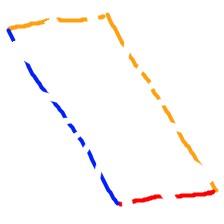
Shape: parallelogram